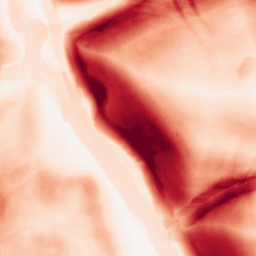
Category: morphological
Decomposition family: morphological_square
Decomposition parameters: operation: gradient
size: 15
Upsampling method: sinc_blackman
Upsampling parameters: scale: 2
kernel_size: 8
Upsampling scale: 2